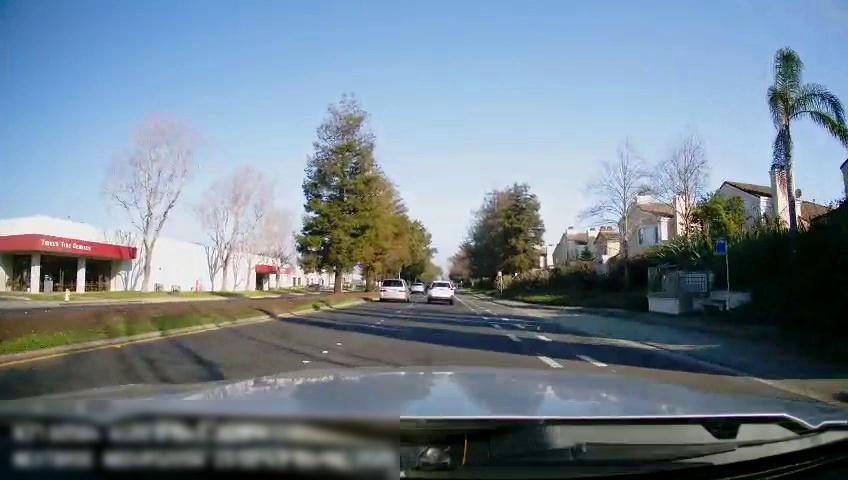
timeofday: Day
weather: Sunny
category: Drivable Space
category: Drivable Space
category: Vehicles | SUV
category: Vehicles | Van
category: Vehicles | SUV
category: Lanes | Alternate Lane
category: Lanes | Current Lane
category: Lanes | Current Lane
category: Traffic | Signs